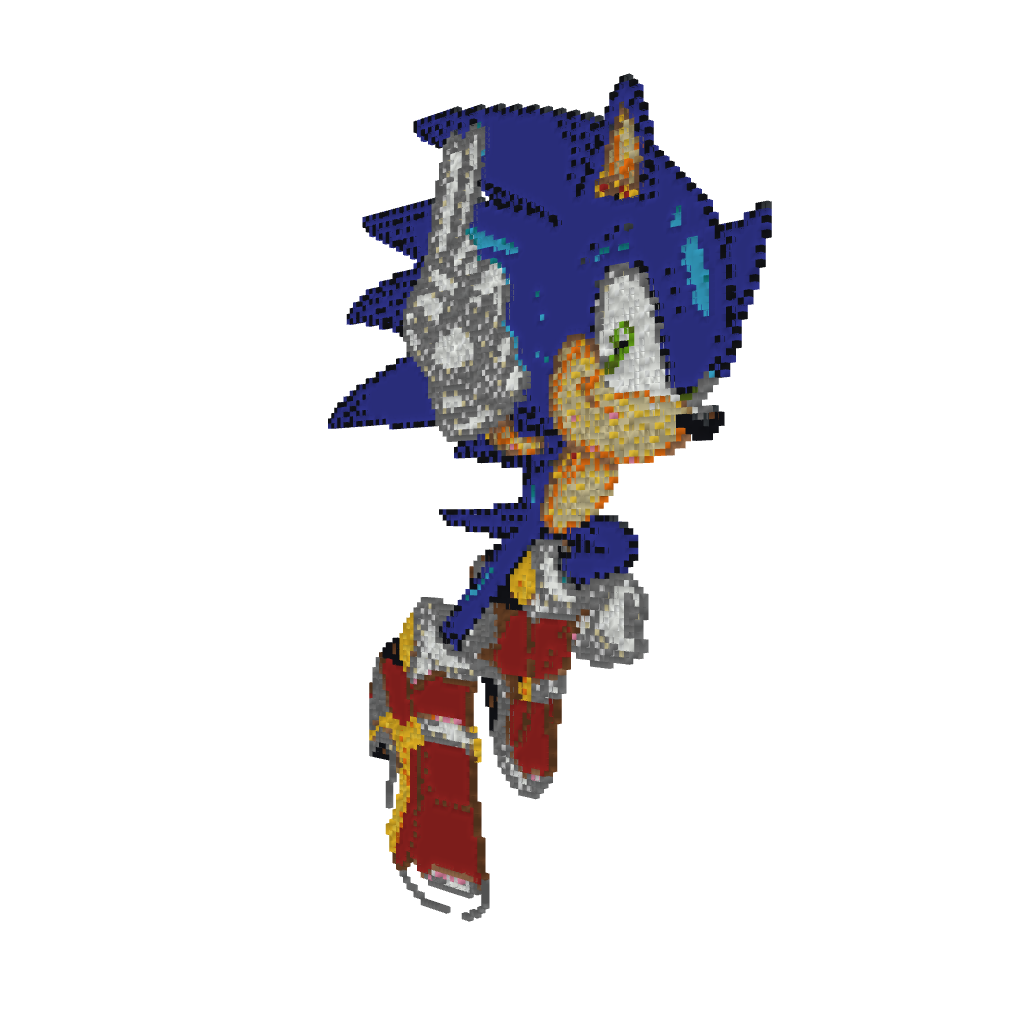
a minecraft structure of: Sonic SAB2